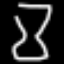
Label: hourglass